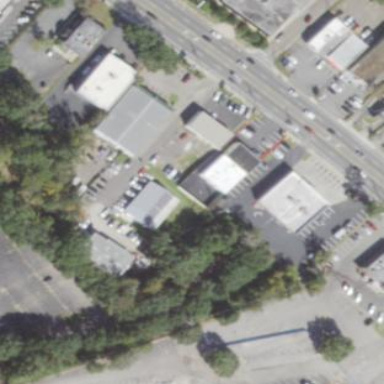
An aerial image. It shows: Retail area.